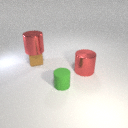
small brown rubber cube behind large red metal cylinder